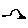
Label: bird